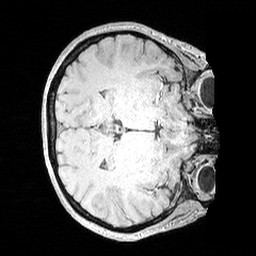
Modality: MP2RAGE
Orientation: axial
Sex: female
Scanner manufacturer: siemens
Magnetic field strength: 3 T
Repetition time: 5 s
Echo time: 0.00292 s